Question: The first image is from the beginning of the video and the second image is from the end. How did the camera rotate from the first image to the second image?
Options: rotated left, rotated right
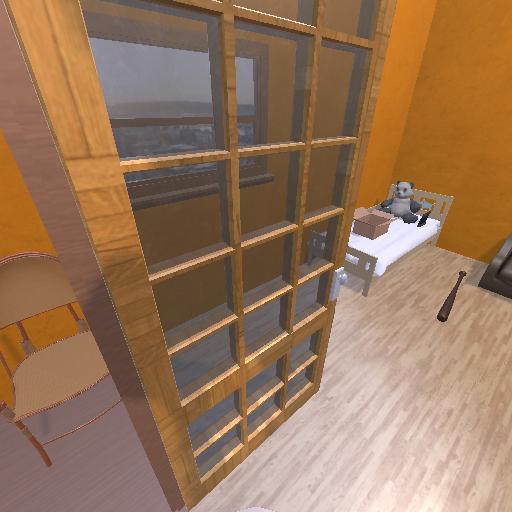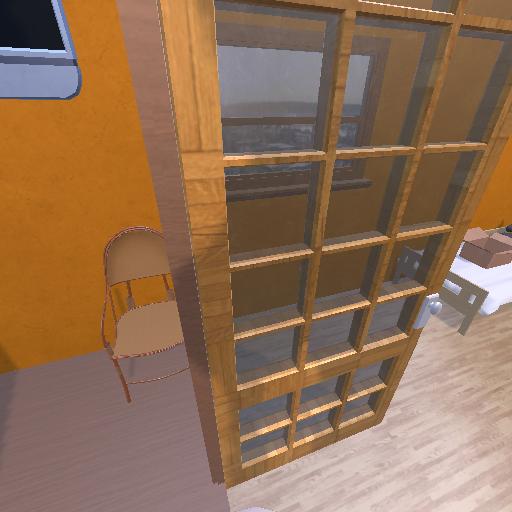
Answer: rotated left